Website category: university
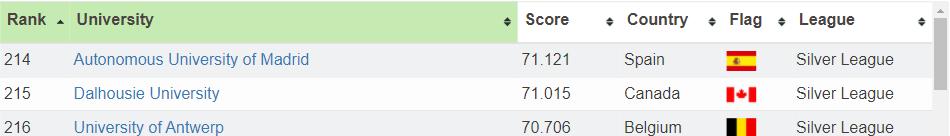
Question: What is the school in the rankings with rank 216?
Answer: University of Antwerp

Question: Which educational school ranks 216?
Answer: University of Antwerp

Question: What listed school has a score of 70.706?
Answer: University of Antwerp

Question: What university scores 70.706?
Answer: University of Antwerp

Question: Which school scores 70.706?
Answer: University of Antwerp

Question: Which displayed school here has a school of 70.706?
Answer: University of Antwerp

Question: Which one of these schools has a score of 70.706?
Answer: University of Antwerp

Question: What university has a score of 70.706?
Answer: University of Antwerp

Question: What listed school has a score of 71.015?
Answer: Dalhousie University

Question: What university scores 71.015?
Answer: Dalhousie University

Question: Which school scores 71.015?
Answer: Dalhousie University

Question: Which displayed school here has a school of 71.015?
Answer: Dalhousie University

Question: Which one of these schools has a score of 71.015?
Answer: Dalhousie University

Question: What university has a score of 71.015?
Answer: Dalhousie University

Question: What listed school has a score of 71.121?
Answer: Autonomous University of Madrid

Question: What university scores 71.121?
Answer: Autonomous University of Madrid

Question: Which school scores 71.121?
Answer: Autonomous University of Madrid

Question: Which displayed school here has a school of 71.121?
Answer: Autonomous University of Madrid

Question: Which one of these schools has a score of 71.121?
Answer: Autonomous University of Madrid

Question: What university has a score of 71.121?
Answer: Autonomous University of Madrid

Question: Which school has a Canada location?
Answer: Dalhousie University

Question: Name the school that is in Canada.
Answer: Dalhousie University

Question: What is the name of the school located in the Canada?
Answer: Dalhousie University

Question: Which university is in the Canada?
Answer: Dalhousie University

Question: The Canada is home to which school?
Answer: Dalhousie University

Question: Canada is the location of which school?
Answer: Dalhousie University

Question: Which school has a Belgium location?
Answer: University of Antwerp

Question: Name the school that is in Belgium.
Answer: University of Antwerp

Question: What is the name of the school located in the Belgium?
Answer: University of Antwerp

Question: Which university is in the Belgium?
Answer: University of Antwerp

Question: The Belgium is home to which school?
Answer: University of Antwerp

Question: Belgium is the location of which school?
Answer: University of Antwerp

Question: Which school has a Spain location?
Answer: Autonomous University of Madrid

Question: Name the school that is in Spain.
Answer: Autonomous University of Madrid

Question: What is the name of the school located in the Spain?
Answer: Autonomous University of Madrid

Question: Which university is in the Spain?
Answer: Autonomous University of Madrid

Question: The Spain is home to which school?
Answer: Autonomous University of Madrid

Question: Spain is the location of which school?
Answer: Autonomous University of Madrid